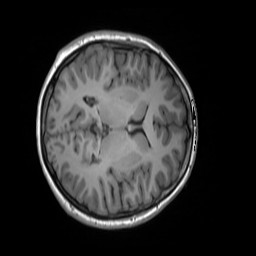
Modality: T1w
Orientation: axial
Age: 24
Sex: female
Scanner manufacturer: siemens
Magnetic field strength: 3 T
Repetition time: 1.55 s
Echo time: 0.00234 s